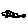
Label: car